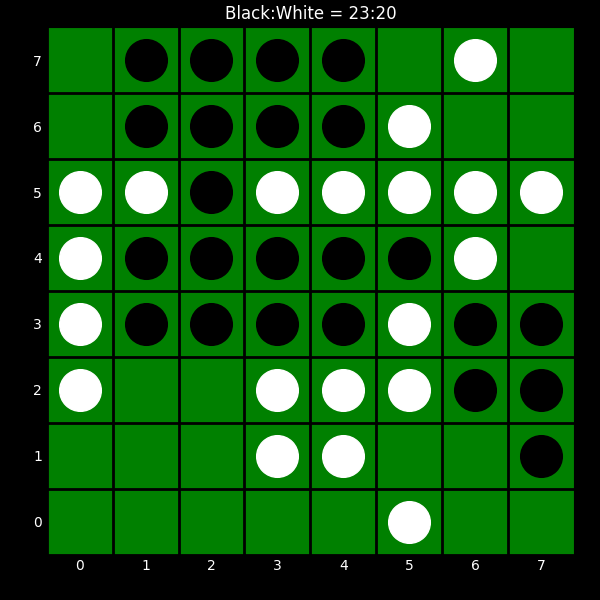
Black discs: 23
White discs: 20